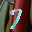
Label: 7